Interaction volume radius: 5 \u00c5
Interaction volume height: 10 \u00c5
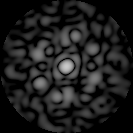
Disorder parameter: 0.8083